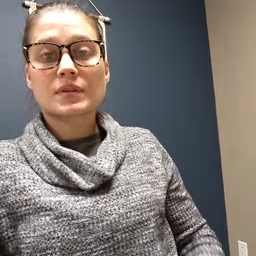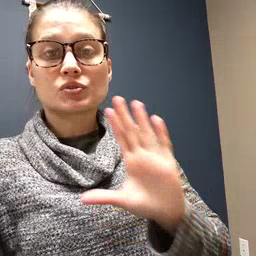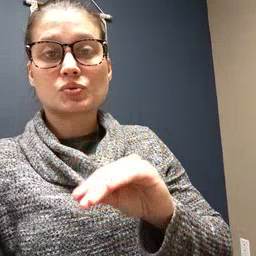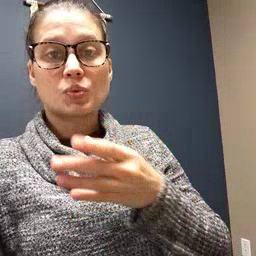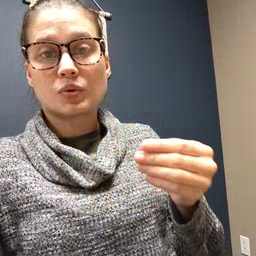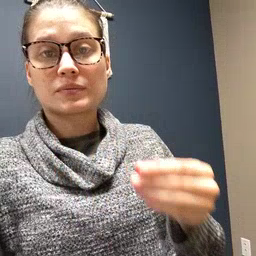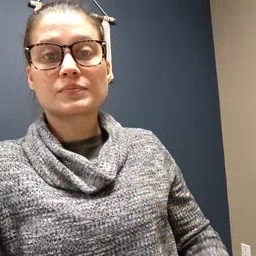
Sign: story